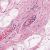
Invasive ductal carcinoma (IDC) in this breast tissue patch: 0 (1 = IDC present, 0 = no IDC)